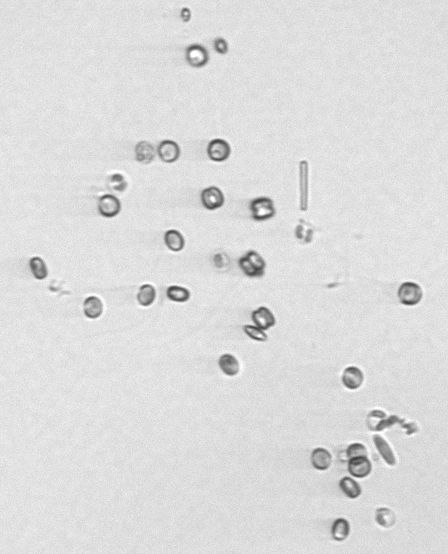
Label: Thalassiosira_sp_aff_mala